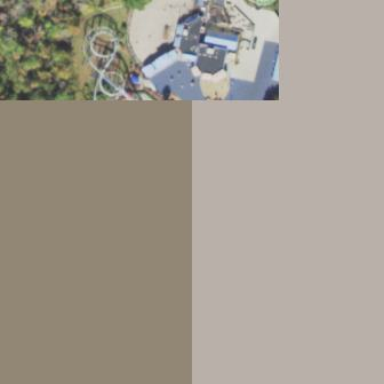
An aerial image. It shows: Theme park.